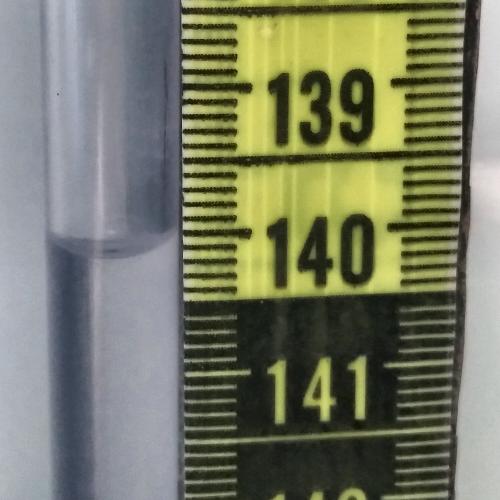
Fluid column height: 140.1 cm